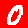
Digit: 0